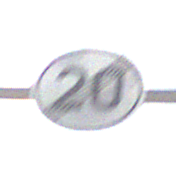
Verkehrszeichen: EndeGeschwindigkeit20
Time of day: Midday
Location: Outdoor (Nature)
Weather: PartlyCloudy
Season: NotSpecified
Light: Natural